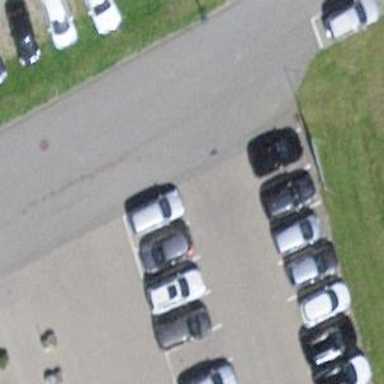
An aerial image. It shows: Parking aisle designated as service road.